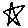
Label: star